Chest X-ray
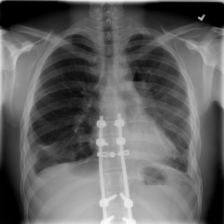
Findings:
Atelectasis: negative
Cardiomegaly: negative
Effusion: positive
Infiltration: negative
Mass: negative
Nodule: negative
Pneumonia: negative
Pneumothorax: positive
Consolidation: negative
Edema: negative
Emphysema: negative
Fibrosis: negative
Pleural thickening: negative
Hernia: negative